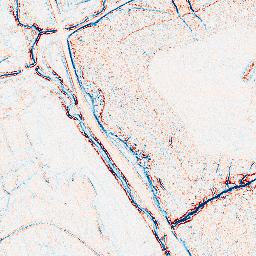
Category: edge_preserving
Decomposition family: bilateral
Decomposition parameters: d: 5
sigma_color: 150
sigma_space: 75
Upsampling method: bicubic_3x
Upsampling parameters: scale: 3
Upsampling scale: 3